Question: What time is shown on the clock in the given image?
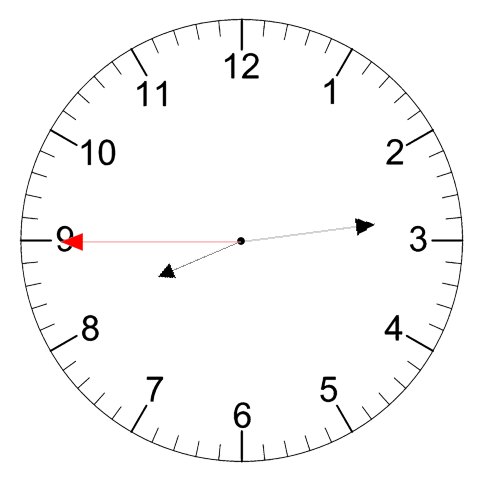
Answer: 08:13:45